Field crop: maize
Growth stage: 2
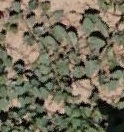
Species: convolvulus